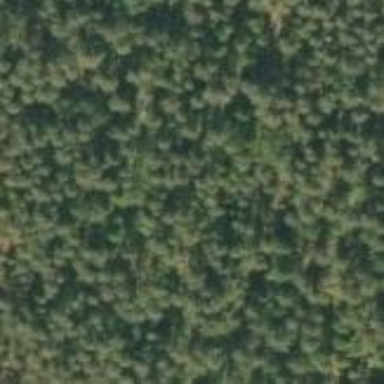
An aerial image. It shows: Needle-leaved woodland.